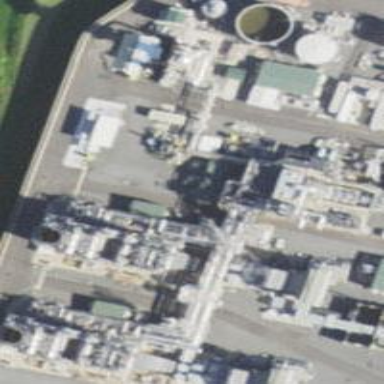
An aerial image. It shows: Gas-powered generator of combined cycle type.